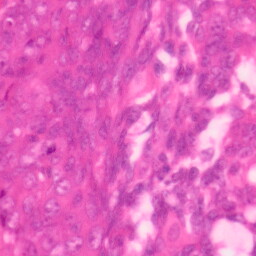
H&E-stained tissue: Colon